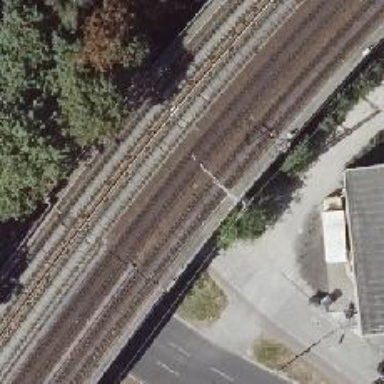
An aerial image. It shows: Railway bridge with electrified contact lines. The railway has ballastless track.